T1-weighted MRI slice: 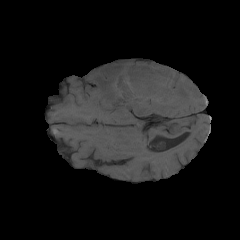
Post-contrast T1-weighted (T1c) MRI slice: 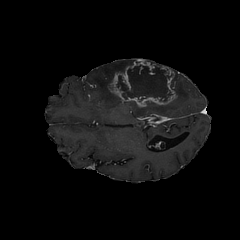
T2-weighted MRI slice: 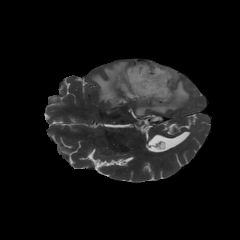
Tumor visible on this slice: yes